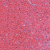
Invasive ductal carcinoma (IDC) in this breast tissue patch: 0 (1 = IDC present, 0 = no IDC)